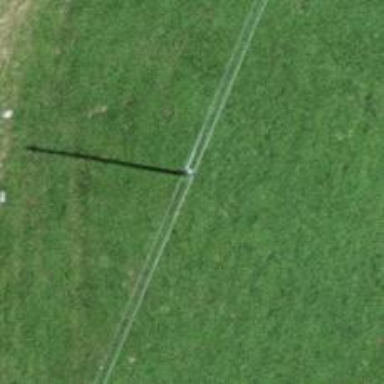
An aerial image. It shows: Minor power line.